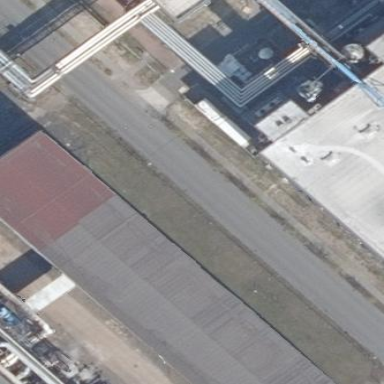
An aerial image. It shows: Industrial building.